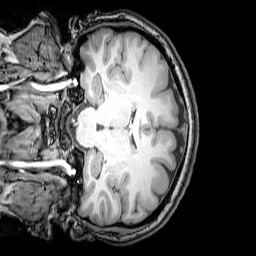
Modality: T1w
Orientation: coronal
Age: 24
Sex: female
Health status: healthy
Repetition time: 0.081 s
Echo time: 0.037 s